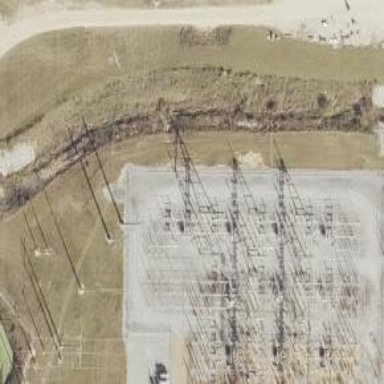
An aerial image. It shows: Switch used for power control.